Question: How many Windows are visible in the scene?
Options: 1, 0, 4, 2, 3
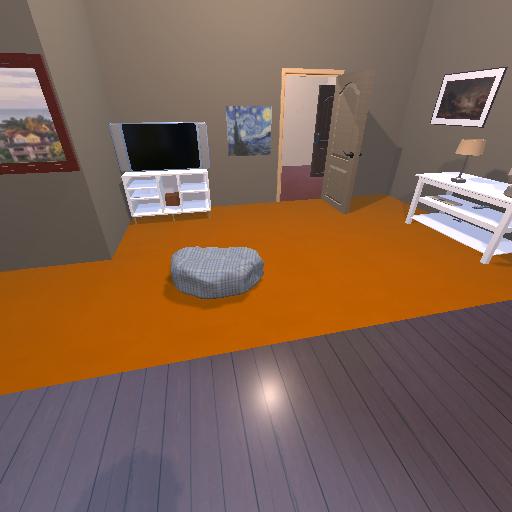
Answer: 1